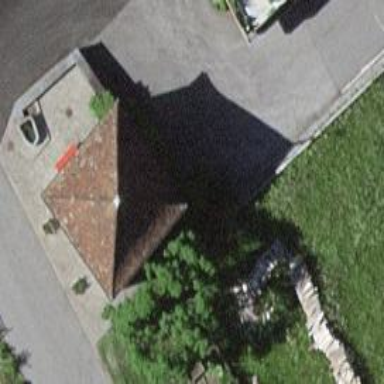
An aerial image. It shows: Historic building.